The image is a 2-D grayscale rendering of a rotating-machine vibration signal (signal-to-image). Classify the rotor condition as one of: normal, misalignment, unbalance, looseness.
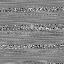
Answer: looseness